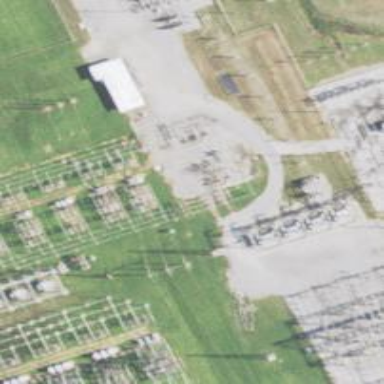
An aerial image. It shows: Switch for power supply.